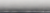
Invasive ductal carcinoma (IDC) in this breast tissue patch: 0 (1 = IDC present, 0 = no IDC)